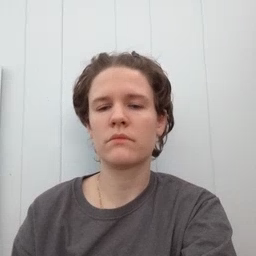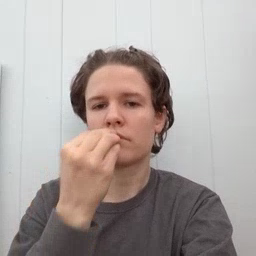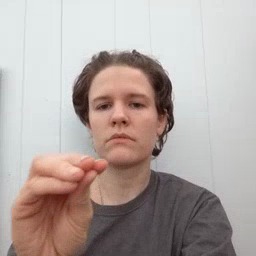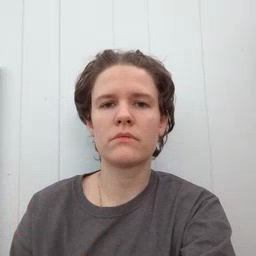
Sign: kiss